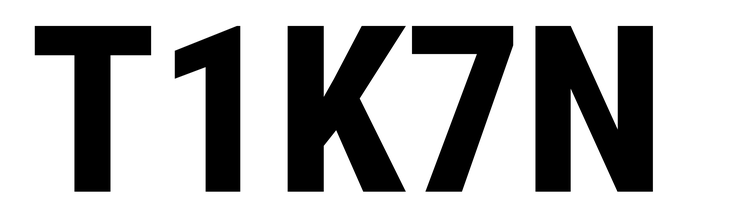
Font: Roboto_Condensed_ExtraBold